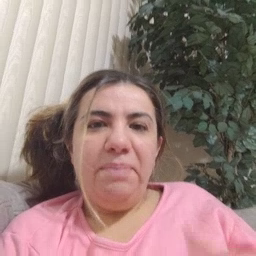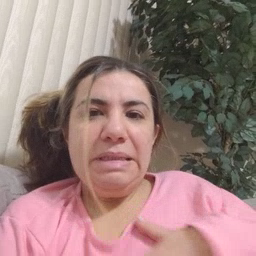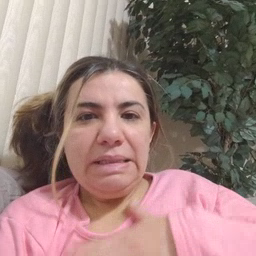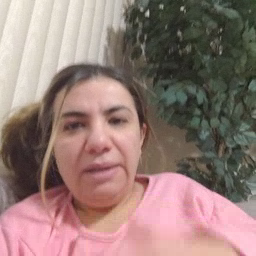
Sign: please